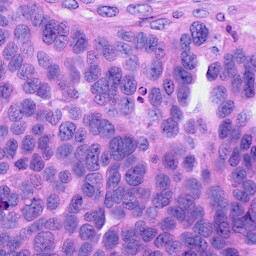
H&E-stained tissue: Ovarian